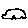
Label: car